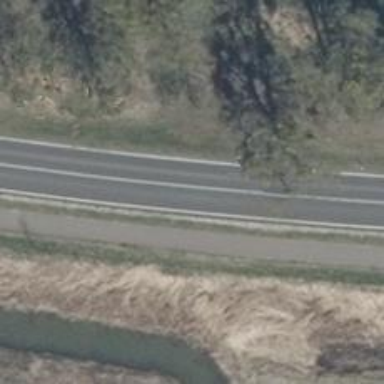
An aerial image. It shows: Secondary road.